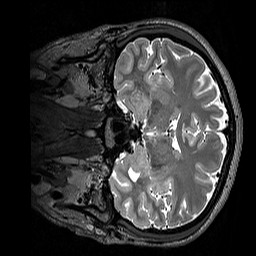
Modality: T2w
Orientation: coronal
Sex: male
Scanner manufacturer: siemens
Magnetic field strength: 3 T
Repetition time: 3.2 s
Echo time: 0.409 s